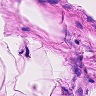
Metastatic tissue present: no